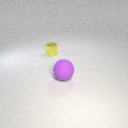
small yellow metal cylinder to the left of large purple rubber sphere